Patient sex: M
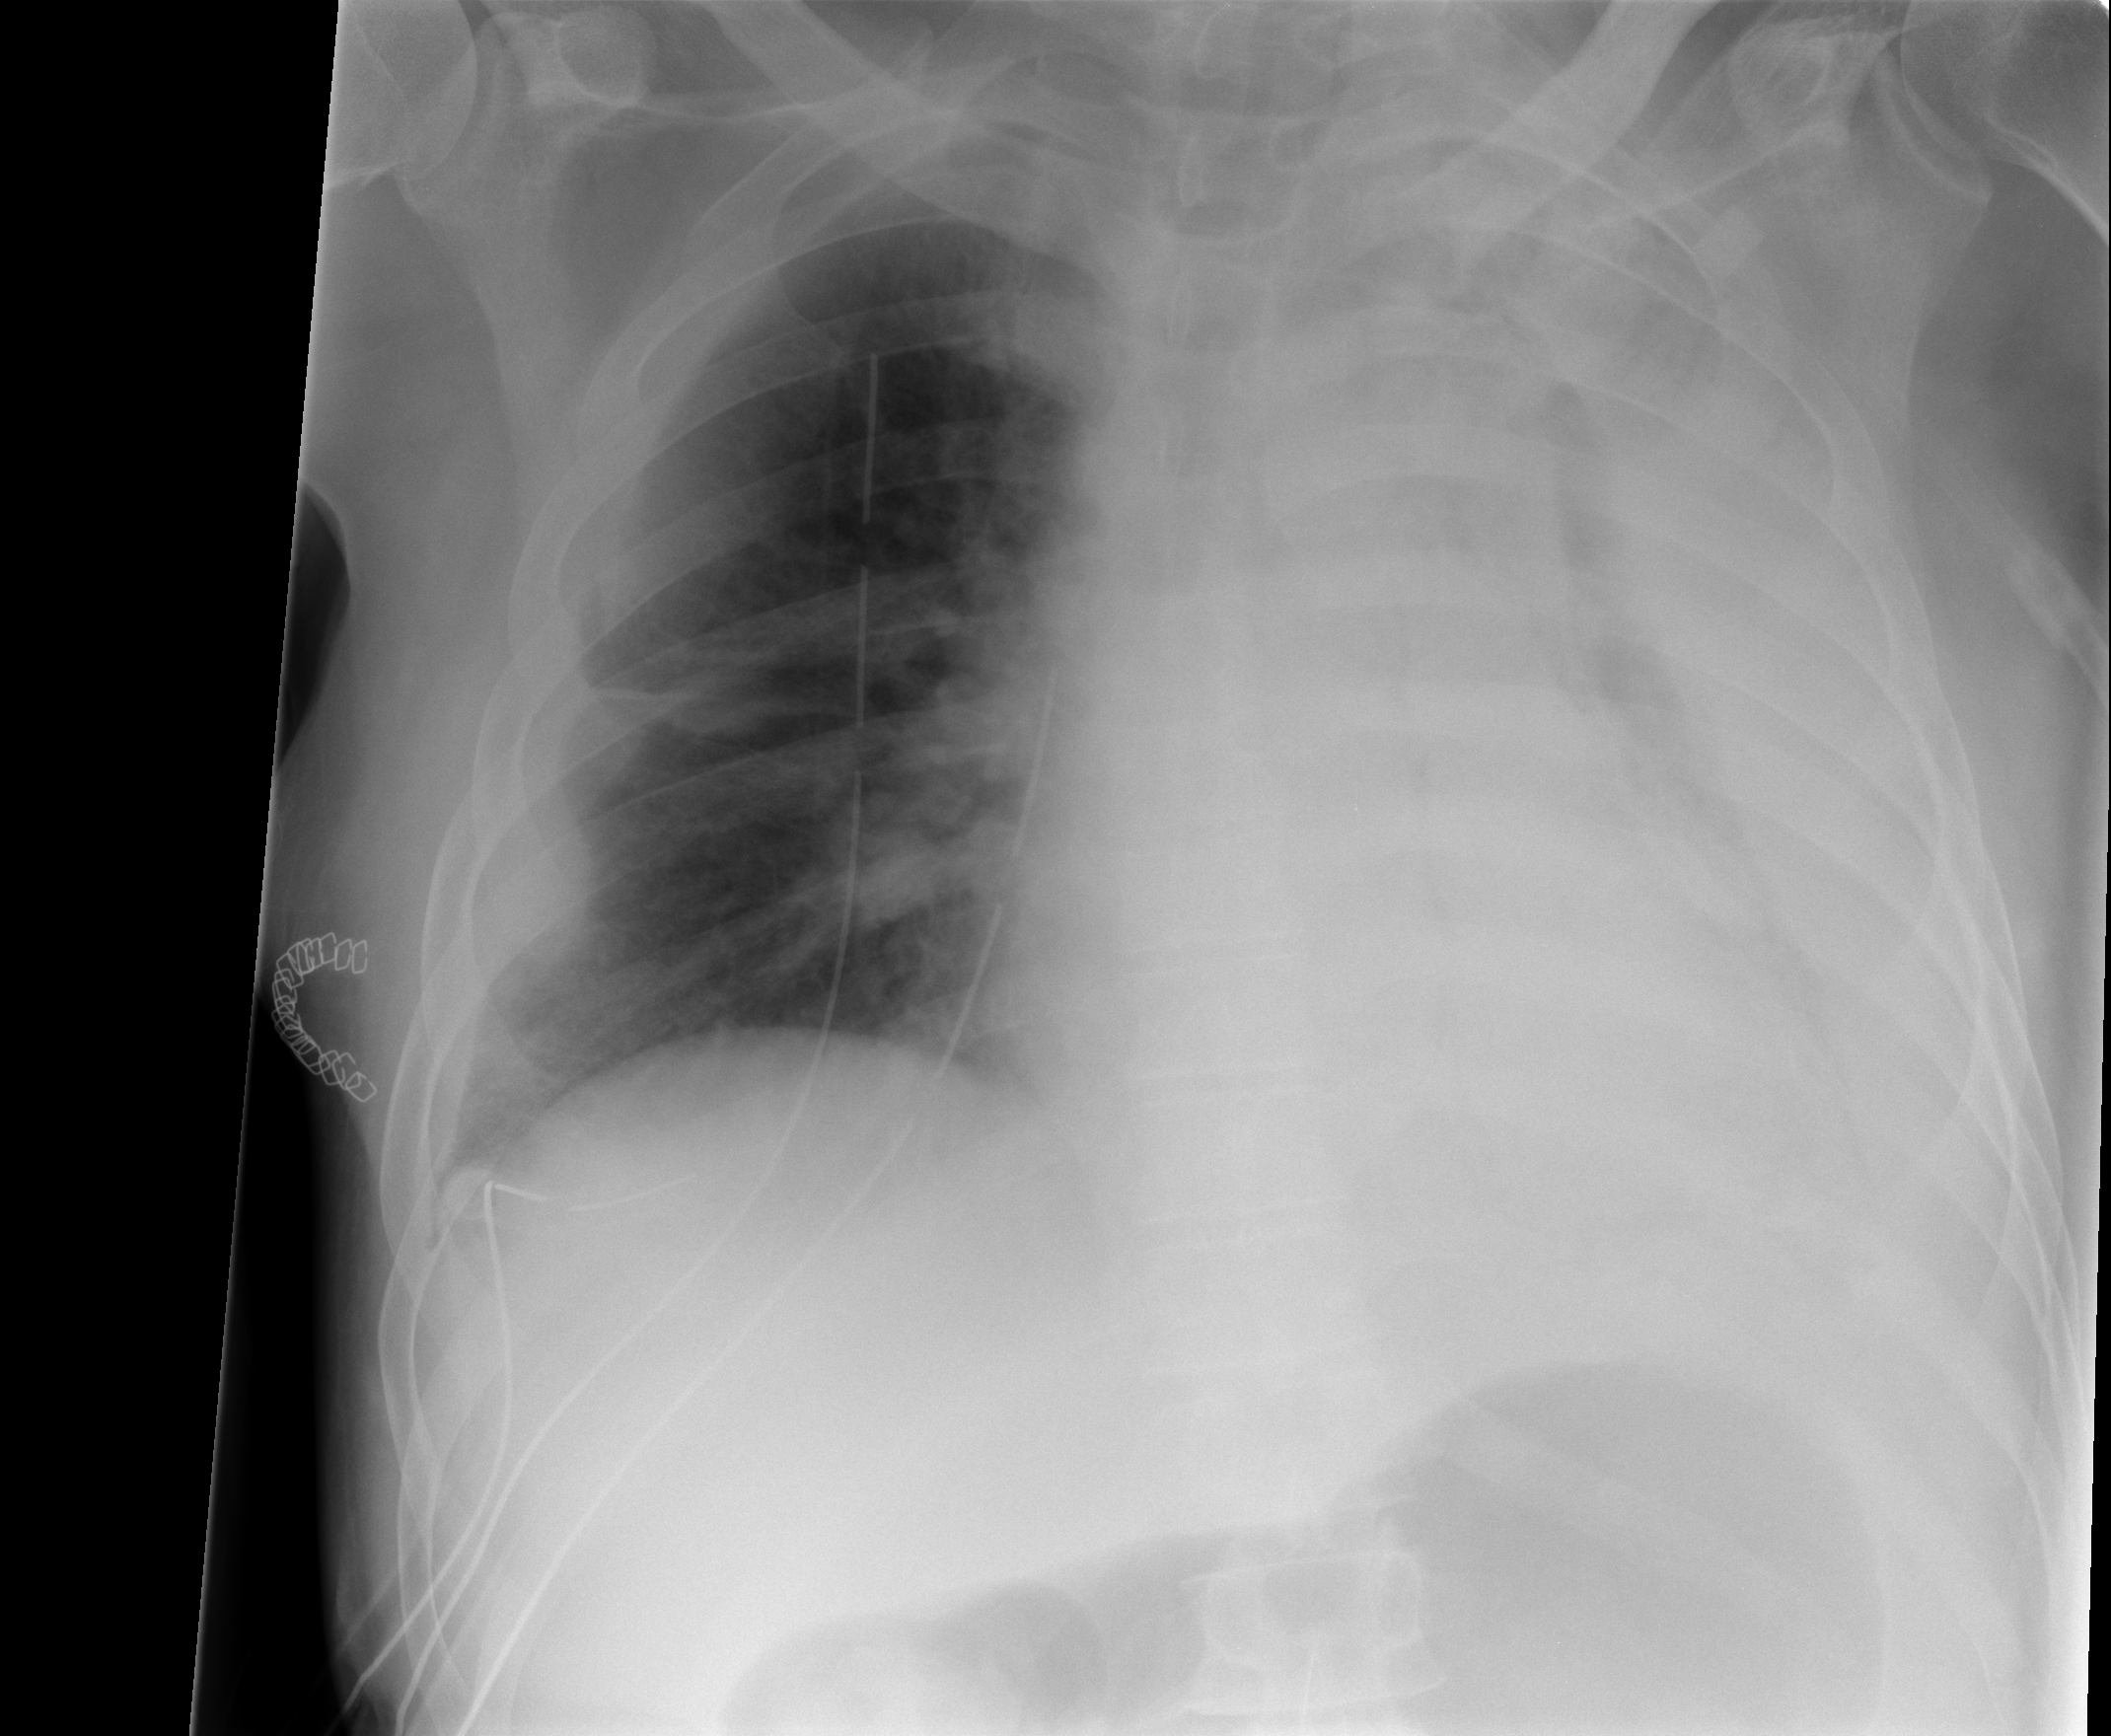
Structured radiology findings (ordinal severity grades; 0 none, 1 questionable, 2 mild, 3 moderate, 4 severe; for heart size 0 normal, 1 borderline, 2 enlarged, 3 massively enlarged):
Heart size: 0
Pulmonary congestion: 0
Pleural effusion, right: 1
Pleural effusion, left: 4
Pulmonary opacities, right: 0
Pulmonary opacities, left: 0
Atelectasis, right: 0
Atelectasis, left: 3